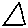
Label: triangle